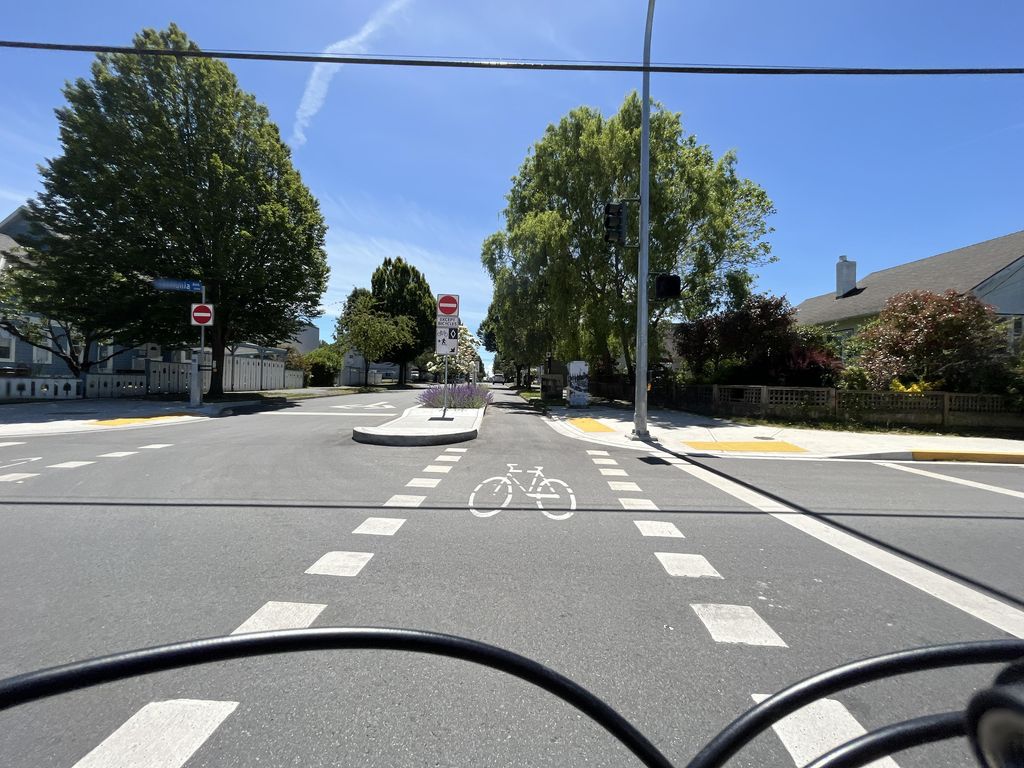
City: victoria